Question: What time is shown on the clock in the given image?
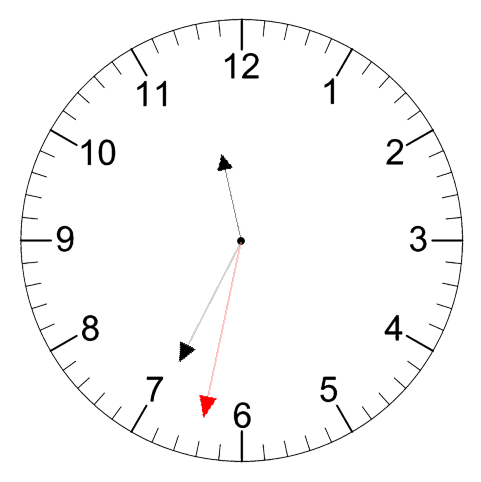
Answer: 11:34:32